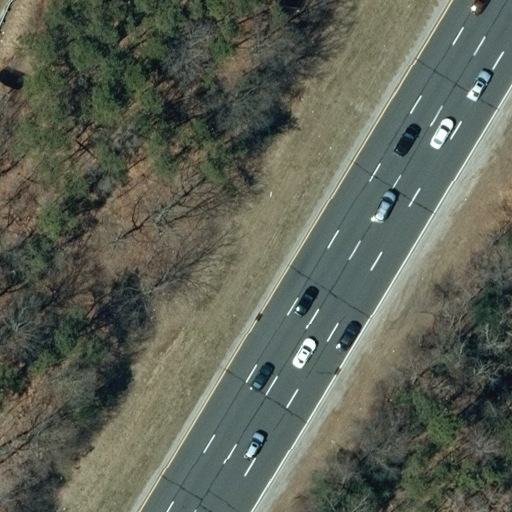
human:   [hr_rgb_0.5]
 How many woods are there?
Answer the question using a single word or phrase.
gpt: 1

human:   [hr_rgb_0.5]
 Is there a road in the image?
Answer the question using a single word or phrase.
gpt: yes

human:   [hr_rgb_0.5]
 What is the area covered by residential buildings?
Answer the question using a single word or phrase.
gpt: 0m2

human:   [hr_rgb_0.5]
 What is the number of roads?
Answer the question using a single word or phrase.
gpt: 1

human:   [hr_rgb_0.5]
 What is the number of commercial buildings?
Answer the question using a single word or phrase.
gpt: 0

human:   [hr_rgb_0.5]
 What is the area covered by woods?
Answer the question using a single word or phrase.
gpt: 6505m2

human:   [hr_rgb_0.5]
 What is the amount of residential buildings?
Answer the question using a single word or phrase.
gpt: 0

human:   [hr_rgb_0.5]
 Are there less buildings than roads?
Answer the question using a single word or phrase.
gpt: yes

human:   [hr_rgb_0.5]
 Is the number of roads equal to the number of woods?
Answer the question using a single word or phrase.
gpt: yes

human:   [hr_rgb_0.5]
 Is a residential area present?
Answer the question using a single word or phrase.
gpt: yes

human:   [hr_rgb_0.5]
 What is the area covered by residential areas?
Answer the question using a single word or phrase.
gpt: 4096m2

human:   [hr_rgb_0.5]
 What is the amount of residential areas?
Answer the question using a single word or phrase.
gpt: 1

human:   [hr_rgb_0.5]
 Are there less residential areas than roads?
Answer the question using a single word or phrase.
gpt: no

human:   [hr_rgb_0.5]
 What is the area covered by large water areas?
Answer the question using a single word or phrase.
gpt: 0m2

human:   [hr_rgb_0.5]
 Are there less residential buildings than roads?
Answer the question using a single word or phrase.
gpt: yes

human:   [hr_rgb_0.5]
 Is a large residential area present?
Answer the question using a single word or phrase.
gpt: yes

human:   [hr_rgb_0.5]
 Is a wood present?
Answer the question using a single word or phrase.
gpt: yes

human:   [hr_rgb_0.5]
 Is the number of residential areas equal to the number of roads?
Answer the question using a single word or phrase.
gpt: yes

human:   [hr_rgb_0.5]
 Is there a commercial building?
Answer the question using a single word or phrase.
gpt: no

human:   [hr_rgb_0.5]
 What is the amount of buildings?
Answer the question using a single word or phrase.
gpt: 0

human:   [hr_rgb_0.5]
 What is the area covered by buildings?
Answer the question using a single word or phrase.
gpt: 0m2

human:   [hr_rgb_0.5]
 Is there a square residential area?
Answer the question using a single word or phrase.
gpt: no

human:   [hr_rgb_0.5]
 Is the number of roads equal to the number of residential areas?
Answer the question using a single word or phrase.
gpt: yes

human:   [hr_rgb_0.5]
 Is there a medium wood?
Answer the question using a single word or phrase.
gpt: no

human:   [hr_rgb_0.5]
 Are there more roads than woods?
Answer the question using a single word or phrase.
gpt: no

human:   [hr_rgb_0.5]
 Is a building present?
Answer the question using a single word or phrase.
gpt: no

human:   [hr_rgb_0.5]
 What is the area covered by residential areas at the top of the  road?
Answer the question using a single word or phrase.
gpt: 4096m2

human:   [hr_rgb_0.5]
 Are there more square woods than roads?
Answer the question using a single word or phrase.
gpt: no

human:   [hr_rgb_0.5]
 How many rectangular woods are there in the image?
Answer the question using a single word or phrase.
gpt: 1

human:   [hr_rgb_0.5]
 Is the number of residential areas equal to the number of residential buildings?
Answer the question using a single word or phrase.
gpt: no

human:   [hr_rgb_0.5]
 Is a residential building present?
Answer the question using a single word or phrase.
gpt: no

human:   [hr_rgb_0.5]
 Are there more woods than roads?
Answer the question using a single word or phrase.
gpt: no

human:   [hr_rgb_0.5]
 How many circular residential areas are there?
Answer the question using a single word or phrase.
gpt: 0

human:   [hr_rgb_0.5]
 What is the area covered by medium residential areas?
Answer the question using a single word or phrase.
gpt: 0m2

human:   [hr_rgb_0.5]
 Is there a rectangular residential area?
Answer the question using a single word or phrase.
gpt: yes

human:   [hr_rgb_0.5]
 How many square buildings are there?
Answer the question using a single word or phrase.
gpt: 0

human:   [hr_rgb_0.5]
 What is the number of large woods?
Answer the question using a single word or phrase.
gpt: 1

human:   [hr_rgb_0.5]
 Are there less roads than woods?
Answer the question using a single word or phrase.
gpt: no

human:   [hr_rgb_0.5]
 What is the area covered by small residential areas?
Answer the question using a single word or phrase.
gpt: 0m2

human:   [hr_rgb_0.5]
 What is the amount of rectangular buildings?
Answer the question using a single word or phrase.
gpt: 0

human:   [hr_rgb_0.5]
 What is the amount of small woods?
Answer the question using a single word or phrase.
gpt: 0

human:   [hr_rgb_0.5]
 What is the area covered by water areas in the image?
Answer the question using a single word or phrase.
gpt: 0m2

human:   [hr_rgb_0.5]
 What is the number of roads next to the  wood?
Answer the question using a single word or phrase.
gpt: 1

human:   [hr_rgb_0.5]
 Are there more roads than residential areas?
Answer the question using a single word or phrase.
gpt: no

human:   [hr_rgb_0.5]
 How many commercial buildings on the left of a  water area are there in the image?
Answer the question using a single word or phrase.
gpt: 0

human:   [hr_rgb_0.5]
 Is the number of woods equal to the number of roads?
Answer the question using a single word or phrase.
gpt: yes

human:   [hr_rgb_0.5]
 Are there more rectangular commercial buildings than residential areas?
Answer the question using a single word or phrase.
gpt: no

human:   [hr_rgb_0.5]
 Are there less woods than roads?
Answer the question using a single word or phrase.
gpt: no

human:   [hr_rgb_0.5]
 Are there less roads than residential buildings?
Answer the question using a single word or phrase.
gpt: no

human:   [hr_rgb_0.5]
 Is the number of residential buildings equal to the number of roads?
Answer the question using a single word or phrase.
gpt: no

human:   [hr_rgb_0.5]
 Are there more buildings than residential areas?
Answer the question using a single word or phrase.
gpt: no

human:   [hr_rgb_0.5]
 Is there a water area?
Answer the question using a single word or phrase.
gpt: no

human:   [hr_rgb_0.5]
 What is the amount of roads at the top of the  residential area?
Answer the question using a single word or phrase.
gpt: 0

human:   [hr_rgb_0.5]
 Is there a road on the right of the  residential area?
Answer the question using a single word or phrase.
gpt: no

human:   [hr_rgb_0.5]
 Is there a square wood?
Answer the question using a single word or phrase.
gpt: no

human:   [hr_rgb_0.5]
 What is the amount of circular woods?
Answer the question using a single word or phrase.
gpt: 0

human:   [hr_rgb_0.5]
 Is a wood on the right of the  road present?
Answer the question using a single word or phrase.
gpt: yes

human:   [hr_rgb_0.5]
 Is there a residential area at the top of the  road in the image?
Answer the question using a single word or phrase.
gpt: yes

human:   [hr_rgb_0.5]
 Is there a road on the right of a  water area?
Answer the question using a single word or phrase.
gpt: no

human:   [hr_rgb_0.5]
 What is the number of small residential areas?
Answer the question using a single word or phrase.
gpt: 0

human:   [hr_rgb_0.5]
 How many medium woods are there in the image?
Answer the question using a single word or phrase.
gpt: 0

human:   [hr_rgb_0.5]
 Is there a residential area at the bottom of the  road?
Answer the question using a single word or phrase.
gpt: no

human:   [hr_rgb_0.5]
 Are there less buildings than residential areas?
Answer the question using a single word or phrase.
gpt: yes

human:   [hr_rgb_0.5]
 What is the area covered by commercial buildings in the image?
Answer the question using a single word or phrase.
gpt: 0m2